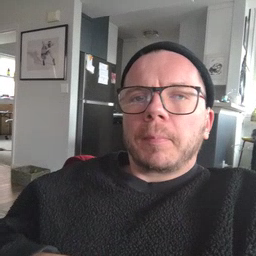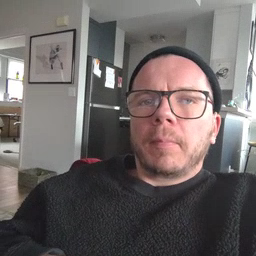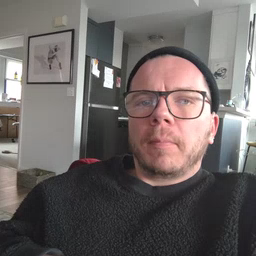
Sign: weus